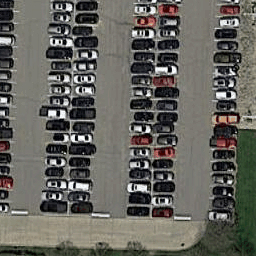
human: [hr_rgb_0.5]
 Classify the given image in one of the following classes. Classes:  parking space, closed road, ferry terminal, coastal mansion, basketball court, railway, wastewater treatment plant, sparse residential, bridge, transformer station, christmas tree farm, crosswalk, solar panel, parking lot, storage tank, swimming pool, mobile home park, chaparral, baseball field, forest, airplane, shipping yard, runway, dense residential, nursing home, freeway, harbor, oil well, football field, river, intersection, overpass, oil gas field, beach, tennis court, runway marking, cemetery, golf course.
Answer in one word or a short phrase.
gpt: parking lot